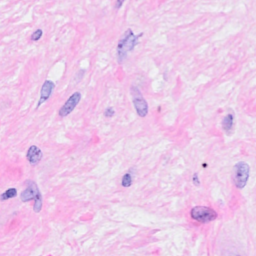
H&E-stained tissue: Breast